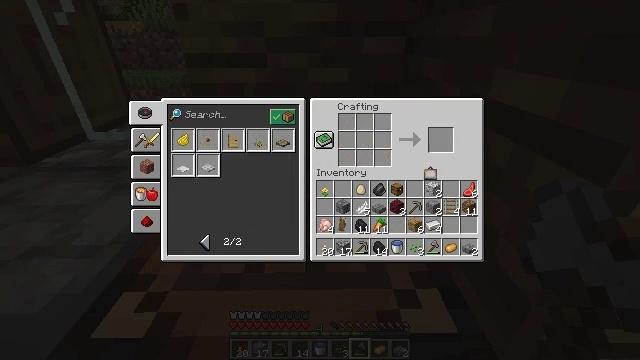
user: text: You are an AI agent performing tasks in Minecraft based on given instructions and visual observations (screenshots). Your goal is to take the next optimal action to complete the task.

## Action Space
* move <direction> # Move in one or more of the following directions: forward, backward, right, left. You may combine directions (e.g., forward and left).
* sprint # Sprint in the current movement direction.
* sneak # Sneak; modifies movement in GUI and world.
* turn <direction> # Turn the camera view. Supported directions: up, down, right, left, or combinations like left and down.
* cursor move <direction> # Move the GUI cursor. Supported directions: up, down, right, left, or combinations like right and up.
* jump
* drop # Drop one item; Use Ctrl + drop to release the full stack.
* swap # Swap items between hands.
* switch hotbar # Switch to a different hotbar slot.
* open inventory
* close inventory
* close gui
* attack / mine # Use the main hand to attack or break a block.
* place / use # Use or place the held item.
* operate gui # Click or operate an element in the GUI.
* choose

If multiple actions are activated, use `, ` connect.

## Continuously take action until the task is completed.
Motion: motion action
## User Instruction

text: Crafting a painting requires placing sticks and wool in the correct positions.
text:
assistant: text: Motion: no_op